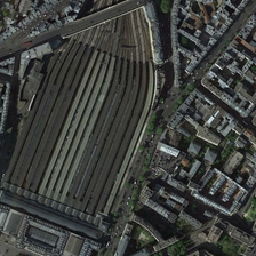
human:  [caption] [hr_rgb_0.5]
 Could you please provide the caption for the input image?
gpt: grey and brown shed covers those railway tracks in this railway station surrounded by dense buildings .

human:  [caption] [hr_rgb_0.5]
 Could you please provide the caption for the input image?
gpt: The dark green rectangular ceiling is located above the track and converges in the merged area.

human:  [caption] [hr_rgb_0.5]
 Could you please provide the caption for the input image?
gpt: Dark green rectangular ceilings are located above the track and converge in connected areas.

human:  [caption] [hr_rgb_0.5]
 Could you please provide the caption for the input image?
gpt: The dark green rectangular ceiling is located above the track and is concentrated in a combined area.

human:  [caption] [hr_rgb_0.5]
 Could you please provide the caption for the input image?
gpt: The dark green rectangular ceiling is located above the track and merges in the merging area.